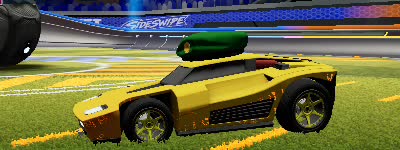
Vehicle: breakout